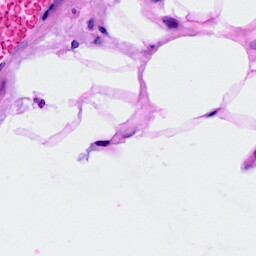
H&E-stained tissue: Breast